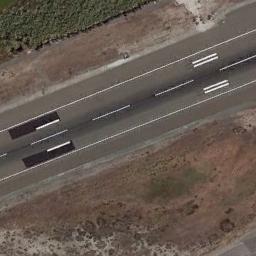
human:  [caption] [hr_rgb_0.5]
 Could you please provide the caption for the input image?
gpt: The runway with several touchdown zone markings is next to a grass .

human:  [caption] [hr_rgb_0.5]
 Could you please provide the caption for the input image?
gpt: The runway is between the grass and the bare land .

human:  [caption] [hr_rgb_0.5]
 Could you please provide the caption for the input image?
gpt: The runway is surrounded by grass .

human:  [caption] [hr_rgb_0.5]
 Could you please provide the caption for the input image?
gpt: There is a green lawn next to the runway, With white dashes of varying thickness on the runway .

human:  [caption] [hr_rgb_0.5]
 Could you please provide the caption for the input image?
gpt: There are brown bare land near the runway .